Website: bh-photo
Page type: order-tracking
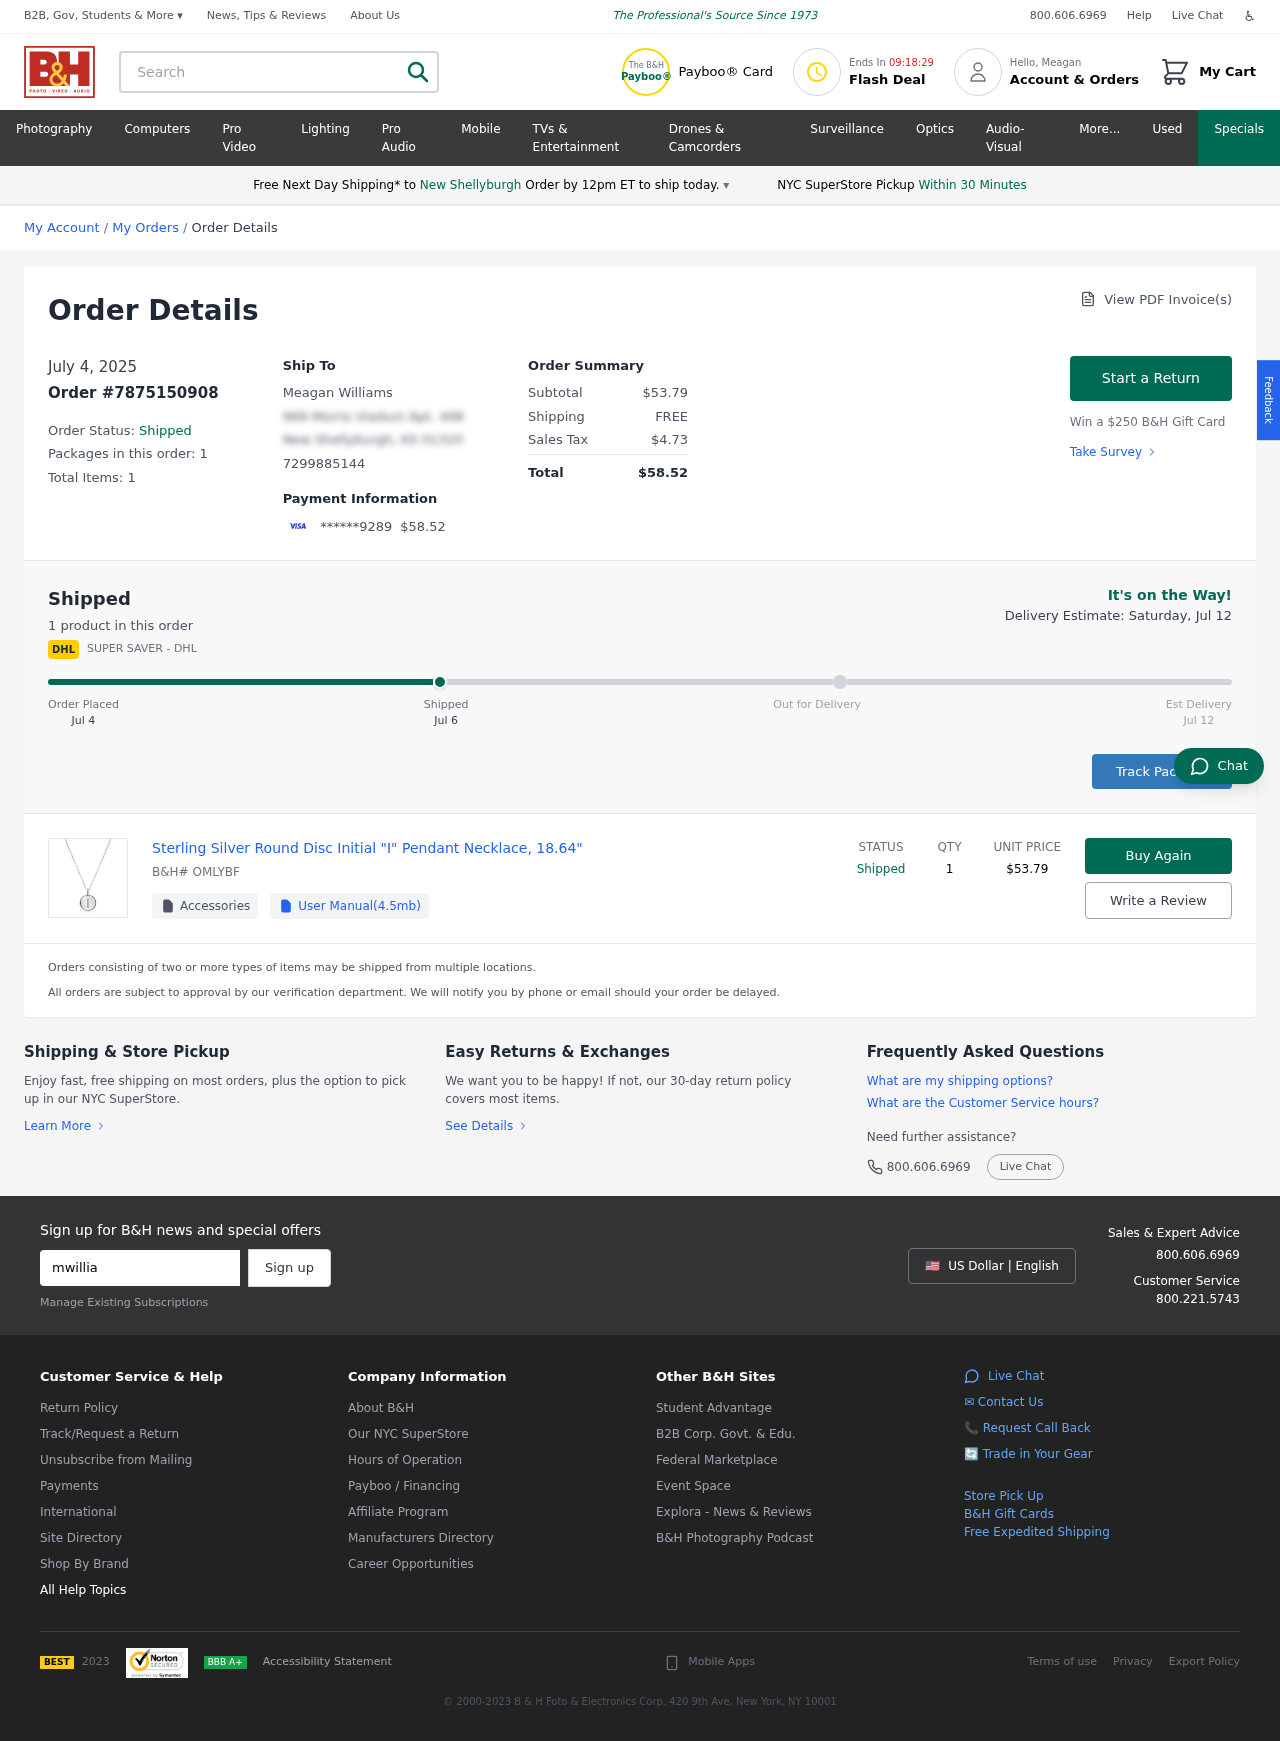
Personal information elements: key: PII_CARD_LAST4
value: ******9289
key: PII_CITY
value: New Shellyburgh
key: PII_EMAIL
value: mwilliams@gmail.com
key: PII_FIRSTNAME
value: Meagan
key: PII_FULLNAME
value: Meagan Williams
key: PII_PHONE
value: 7299885144
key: PII_STREET
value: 969 Morris Viaduct Apt. 498
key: PII_CITY_STATE_ZIP
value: New Shellyburgh, KS 01320
Product elements: key: PRODUCT1_NAME
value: Sterling Silver Round Disc Initial "I" Pendant Necklace, 18.64"
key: PRODUCT1_PRICE
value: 53.79
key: PRODUCT1_QUANTITY
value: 1
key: PRODUCT1_SKU
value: OMLYBF
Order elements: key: ORDER_DATE
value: Jul 4
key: ORDER_DATE
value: July 4, 2025
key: ORDER_ID
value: Order #7875150908
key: ORDER_NUM_PACKAGES
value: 1
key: ORDER_NUM_ITEMS
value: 1
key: ORDER_NUM_ITEMS
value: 1 product
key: ORDER_TOTAL
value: $58.52
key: ORDER_SUBTOTAL
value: $53.79
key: ORDER_SHIPPING_COST
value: FREE
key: ORDER_TAX
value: $4.73
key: ORDER_DELIVERY_DATE
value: Jul 12
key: ORDER_DELIVERY_DATE
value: Delivery Estimate: Saturday, Jul 12
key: ORDER_SHIPPING_DATE
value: Jul 6
Search elements: key: HEADER_SEARCH
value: Search